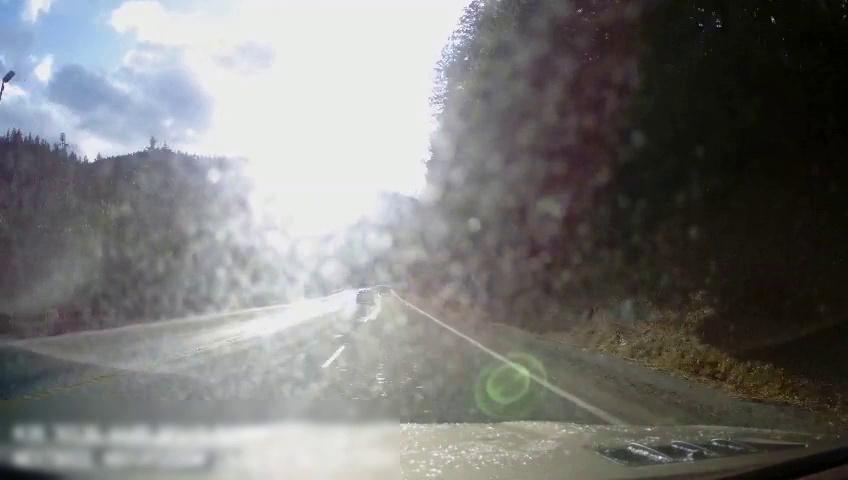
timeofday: Day
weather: Sunny
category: Drivable Space
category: Vehicles | SUV
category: Lanes | Current Lane
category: Lanes | Current Lane